Question: Game Rule: Clicking a light toggles itself and its adjacent (up, down, left, right) lights. What is the minimum number of clicks required to turn off all the lights?
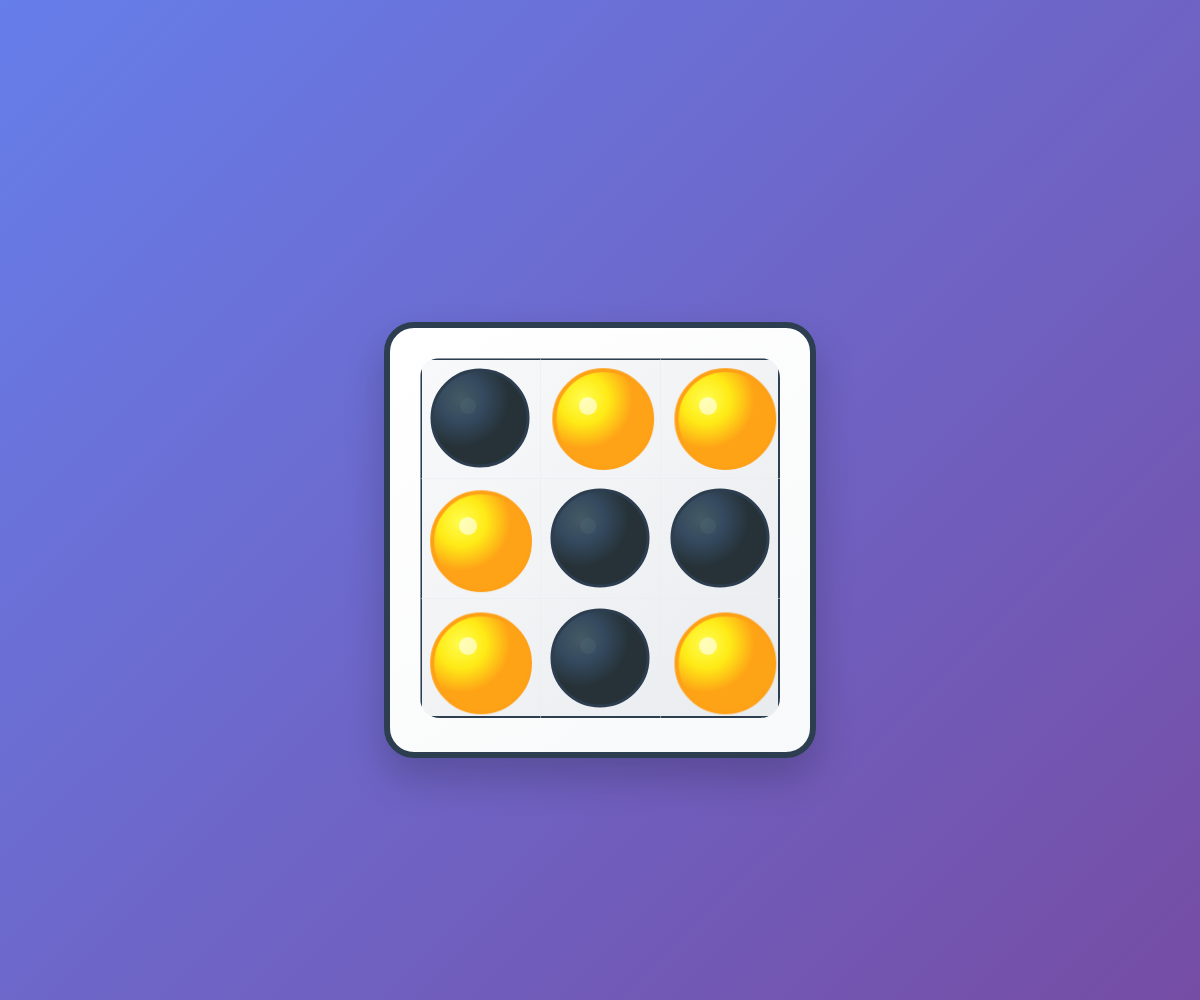
Answer: 3